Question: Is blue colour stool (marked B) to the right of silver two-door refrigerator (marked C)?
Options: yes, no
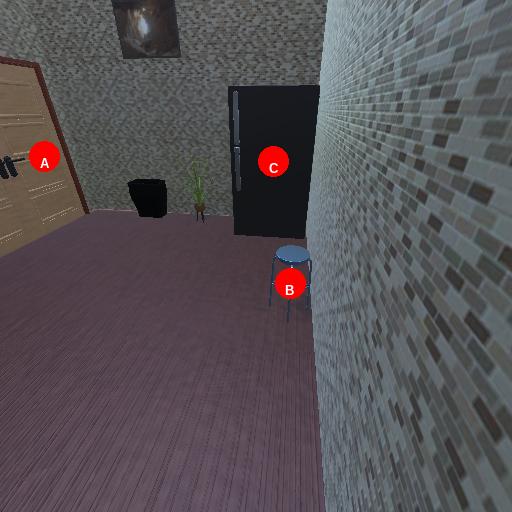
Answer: yes